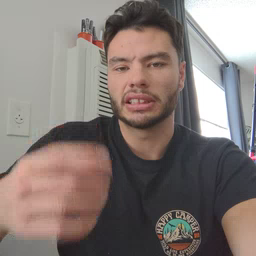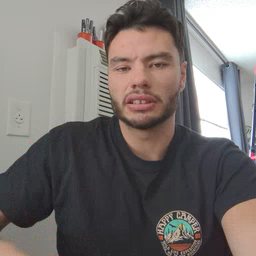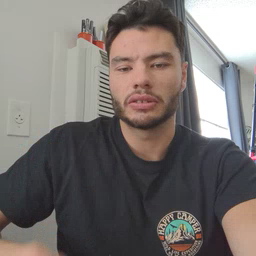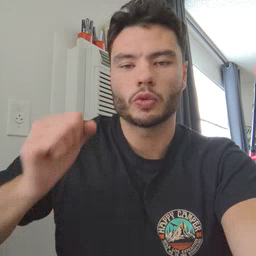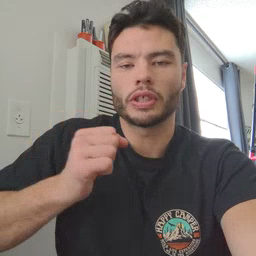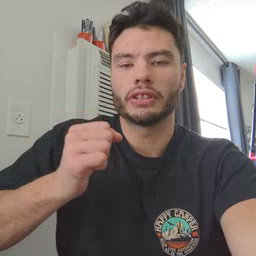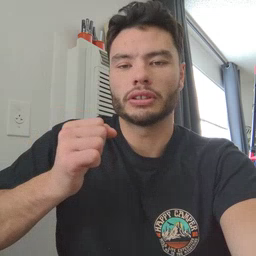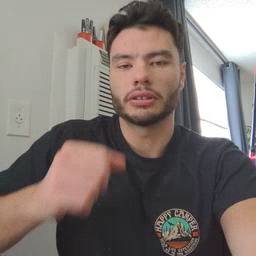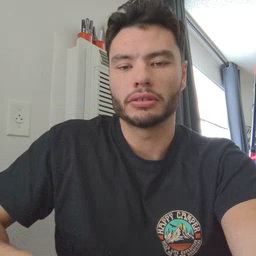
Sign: refrigerator